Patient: sex M, age 61
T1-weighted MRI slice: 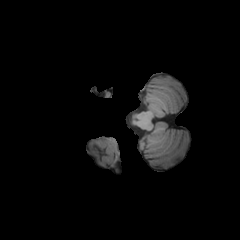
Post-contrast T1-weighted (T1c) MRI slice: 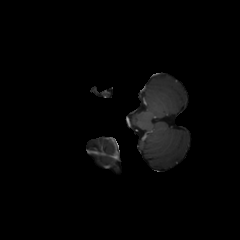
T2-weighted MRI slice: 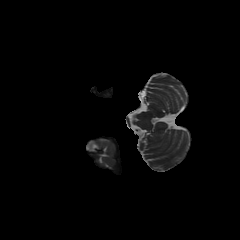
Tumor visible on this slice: no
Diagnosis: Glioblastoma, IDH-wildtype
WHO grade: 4